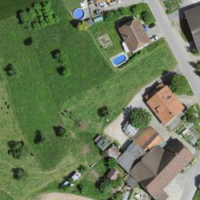
EUNIS habitat code: 52
Species observed at this site:
Acer pseudoplatanus